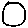
Label: circle